Current action and preconditions to check: trajectory_clear

Your task: For each precondition in the list above, predict whether it will hold at this action.

Consider the current scene as observed from the mobile robot's camera, and analyze the predicted future states of all dynamic agents (e.g., people, animals, vehicles, or any moving entities) within the NEXT SECOND.

IMPORTANT: Only answer "very likely" if you are absolutely certain—based on strong, clear evidence—that a dynamic agent will violate the precondition in the predicted future state. Do NOT answer "very likely" for unlikely, ambiguous, or low-probability risks.

Ask yourself for each precondition: Is there a high probability, with clear and convincing evidence, that the predicted future states of any dynamic agent will interfere with the predicted future state of the currently executing action within the NEXT SECOND, causing that precondition to fail?

Assess the risk level based on these predictions. Use "likely" or "very likely" if motions create a clear risk of interference.

Use "neutral" or "improbable" if agents are nearby but their predicted paths are clearly diverging or non-conflicting.

Failure Risk Categories: "very improbable", "improbable", "neutral", "likely", "very likely"

Answer Format: Output ONLY the probability_of_failure value from these categories: "very improbable", "improbable", "neutral", "likely", "very likely"

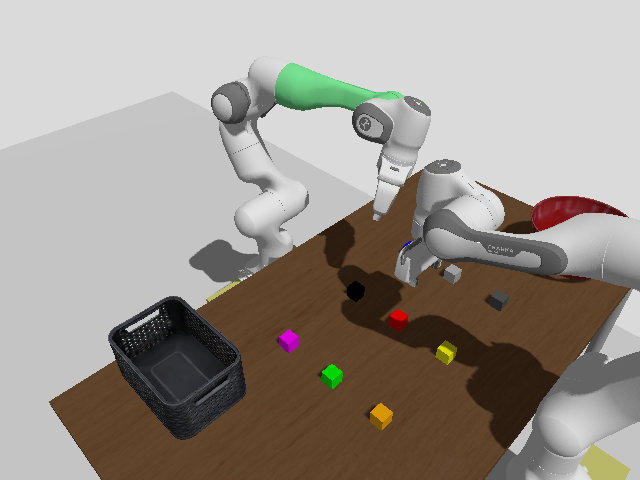

Answer: neutral